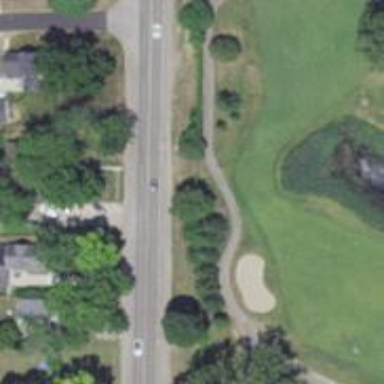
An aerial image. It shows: Service road used as golf cart path.